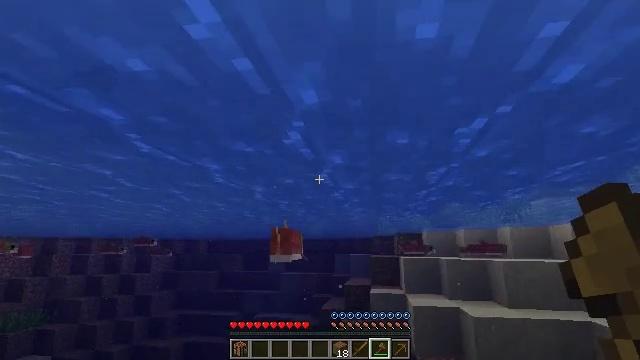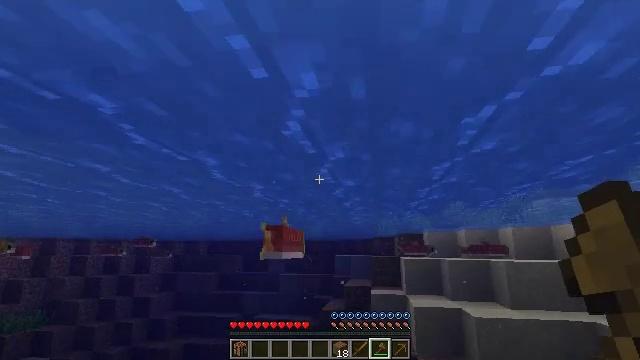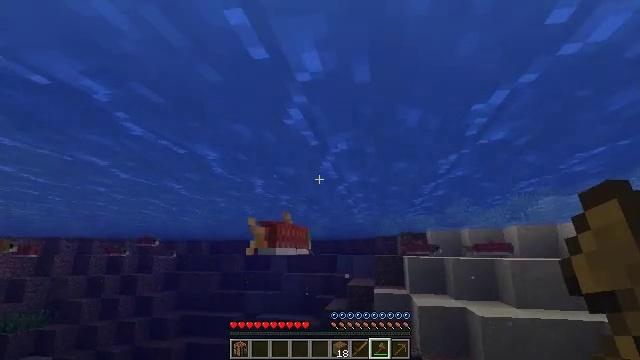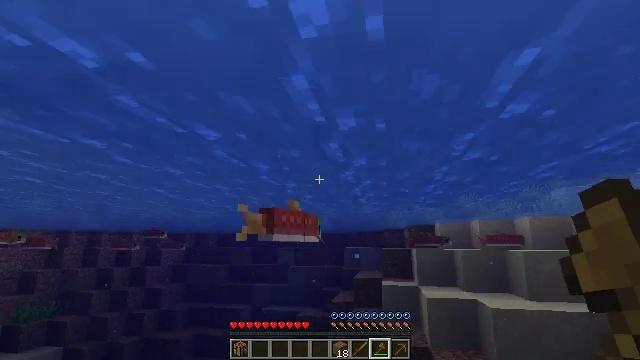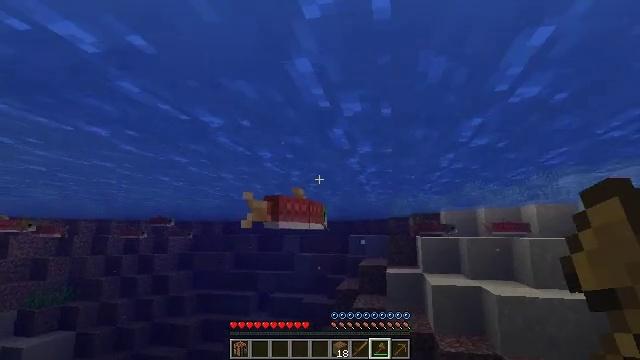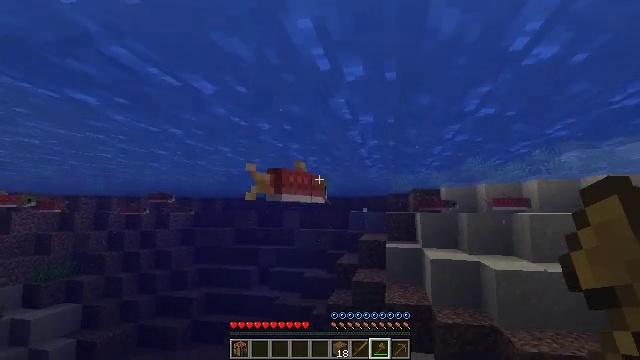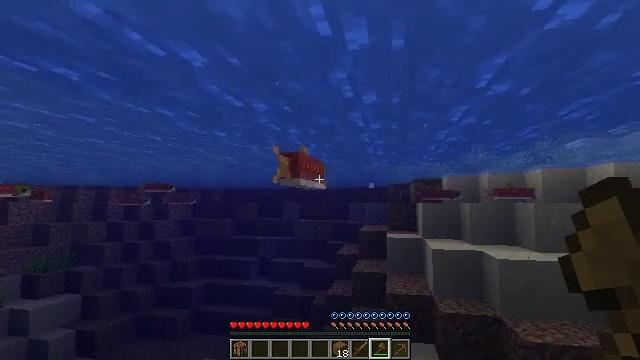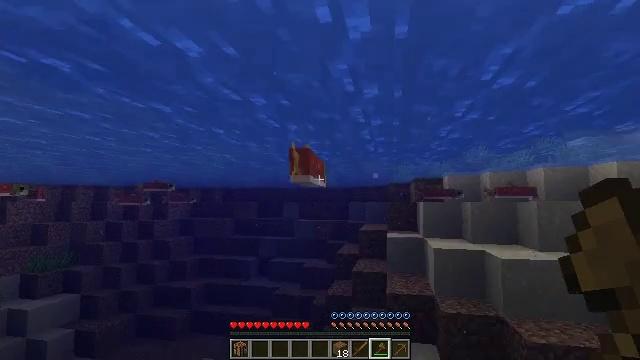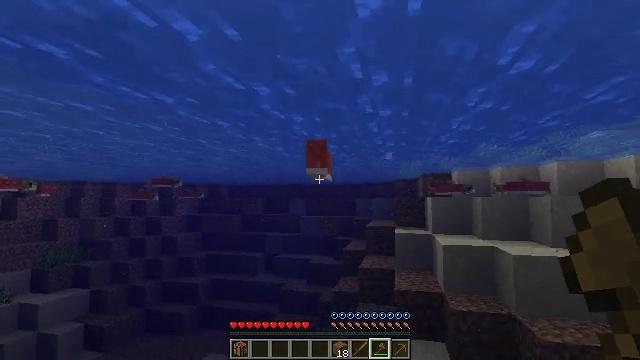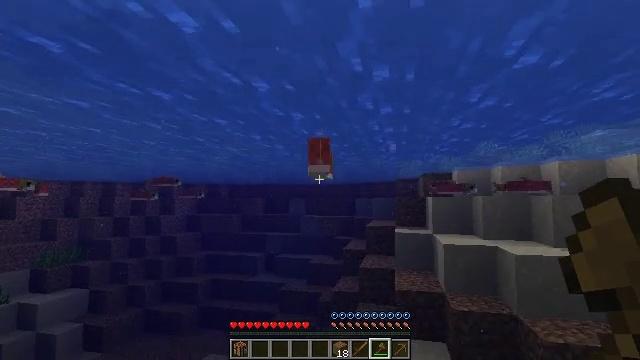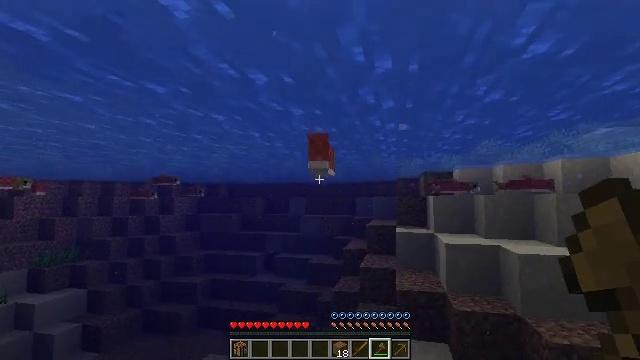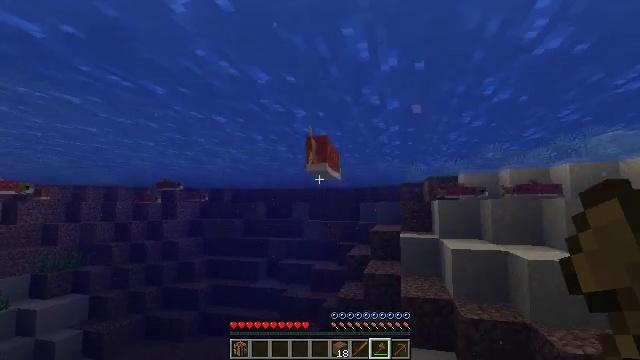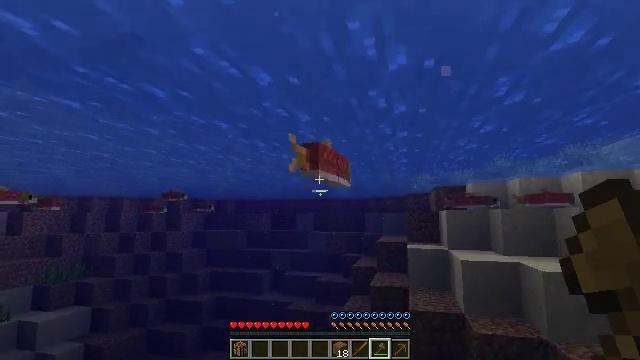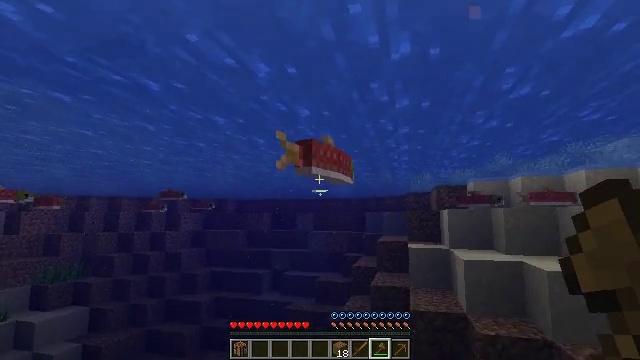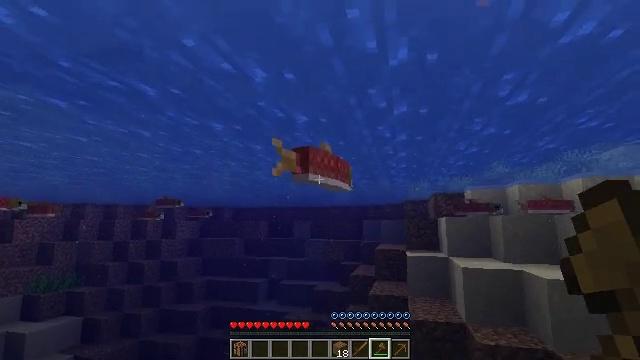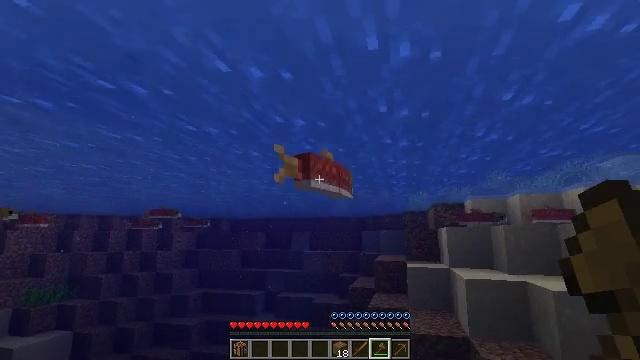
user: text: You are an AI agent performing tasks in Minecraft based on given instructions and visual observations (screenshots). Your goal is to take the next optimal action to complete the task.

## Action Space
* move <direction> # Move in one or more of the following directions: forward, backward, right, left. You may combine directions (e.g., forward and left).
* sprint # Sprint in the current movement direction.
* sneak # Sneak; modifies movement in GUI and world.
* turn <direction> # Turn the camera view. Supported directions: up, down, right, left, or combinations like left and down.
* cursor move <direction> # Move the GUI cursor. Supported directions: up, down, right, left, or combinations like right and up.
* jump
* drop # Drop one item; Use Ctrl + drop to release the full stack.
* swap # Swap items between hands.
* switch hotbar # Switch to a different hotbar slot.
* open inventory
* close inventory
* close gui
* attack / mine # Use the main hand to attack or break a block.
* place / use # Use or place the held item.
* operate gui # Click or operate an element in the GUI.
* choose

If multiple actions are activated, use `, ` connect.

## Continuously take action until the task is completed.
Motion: motion action
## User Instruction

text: Kill aquatic mobs.
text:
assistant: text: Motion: move forward
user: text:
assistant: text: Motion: move forward
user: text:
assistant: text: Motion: move forward, turn left and down
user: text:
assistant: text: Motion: move forward, turn down
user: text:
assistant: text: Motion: move forward, turn down
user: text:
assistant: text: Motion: move forward, turn down
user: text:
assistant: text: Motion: move forward
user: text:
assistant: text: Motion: move forward, turn left
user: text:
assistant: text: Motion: move forward
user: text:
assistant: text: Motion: move forward
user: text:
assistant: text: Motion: move forward, turn up
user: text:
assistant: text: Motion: move forward, turn up
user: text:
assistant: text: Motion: move forward
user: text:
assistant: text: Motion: move forward, turn up
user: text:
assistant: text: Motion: move forward, turn up
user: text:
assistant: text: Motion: move forward, turn up, attack / mine
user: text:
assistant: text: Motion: move forward, attack / mine
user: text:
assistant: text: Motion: move forward, attack / mine
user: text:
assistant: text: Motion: move forward
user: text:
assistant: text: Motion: move forward
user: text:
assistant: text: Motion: move forward
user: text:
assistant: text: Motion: move forward
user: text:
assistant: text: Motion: move forward
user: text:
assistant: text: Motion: move forward, turn right
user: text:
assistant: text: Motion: move forward, turn up
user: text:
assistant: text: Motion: move forward
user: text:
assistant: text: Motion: move forward
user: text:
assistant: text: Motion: move forward, turn up
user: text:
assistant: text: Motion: move forward
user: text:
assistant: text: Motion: move forward